Question: I use scapy and python to build my DNS request. No problem for UDP request but when I want to use TCP (), Wireshark say that my DNS request are malformed.
Here my python code:
'''
from scapy.all import *
ip=IP(dst="130.104.254.1")
dns = DNS(rd=1, qd=DNSQR(qname = "google.be", qtype="A"))
SYN=ip/TCP(sport=RandNum(1024,65535), dport=53, flags="S", seq=42)
SYNACK=sr1(SYN)
ACK=ip/TCP(sport=SYNACK.dport, dport=53, flags="A", seq=SYNACK.ack, ack=SYNACK.seq + 1)
send(ACK)
DNSRequest = ip/TCP(sport=SYNACK.dport, dport=53, flags="PA", seq=SYNACK.ack, ack=SYNACK.seq + 1) / dns
DNSReply = sr1(DNSRequest, timeout = 1)
'''
The Three Way Handshake are fully completed before I send my request.

Thank you very much !
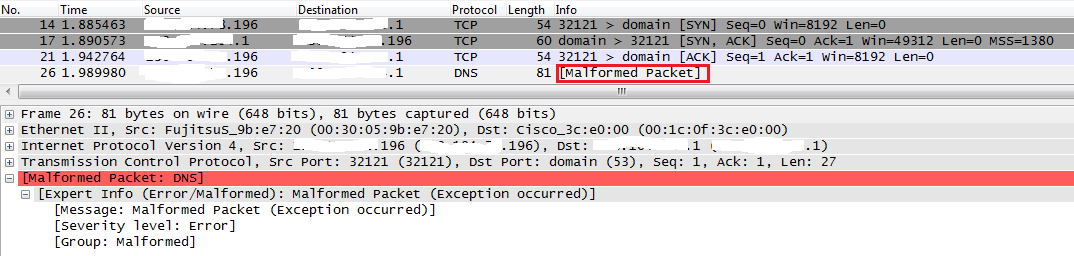
Answer: After more research I found in the RFC 1035 :
> 4.2.2. TCP usageMessages sent over TCP connections use server port 53 (decimal). The
message is prefixed with a two byte length field which gives the
message length, excluding the two byte length field. This length field
allows the low-level processing to assemble a complete message before
beginning to parse it.
So the solution is in the code below :
'''
from scapy.all import *
ip=IP(dst="216.239.32.10")
request = DNS(rd=1, qd=DNSQR(qname = "google.be", qtype="A")) #size = 27(dec) = 1b (hex)
twoBytesRequestSize = "" #BIG ENDIAN
completeRequest = str(request) + twoBytesRequestSize
SYN=ip/TCP(sport=RandNum(1024,65535), dport=53, flags="S", seq=42)
SYNACK=sr1(SYN)
ACK=ip/TCP(sport=SYNACK.dport, dport=53, flags="A", seq=SYNACK.ack, ack=SYNACK.seq + 1)
send(ACK)
DNSRequest = ip/TCP(sport=SYNACK.dport, dport=53, flags="PA", seq=SYNACK.ack, ack=SYNACK.seq + 1) / completeRequest
DNSReply = sr1(DNSRequest, timeout = 1)
'''